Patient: sex M, age 51
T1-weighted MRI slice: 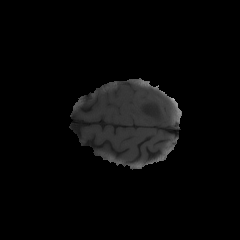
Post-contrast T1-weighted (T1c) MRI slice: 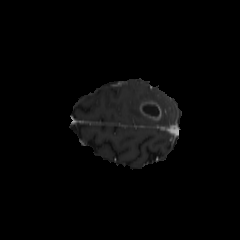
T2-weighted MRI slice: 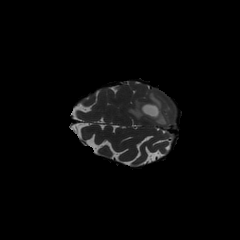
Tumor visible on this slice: yes
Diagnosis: Glioblastoma, IDH-wildtype
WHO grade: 4